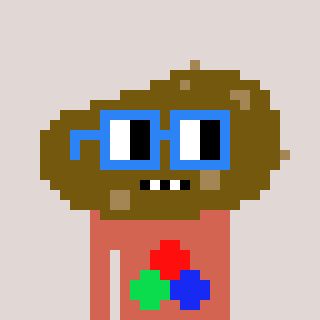
a pixel art character with square blue glasses, a potato-shaped head and a peachy-colored body on a warm background